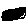
Label: star